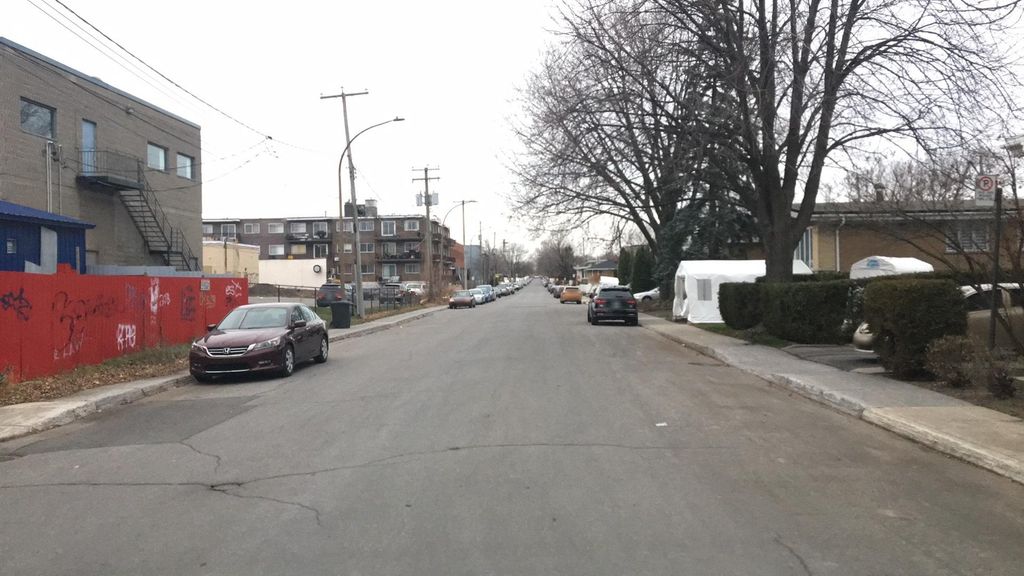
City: montreal